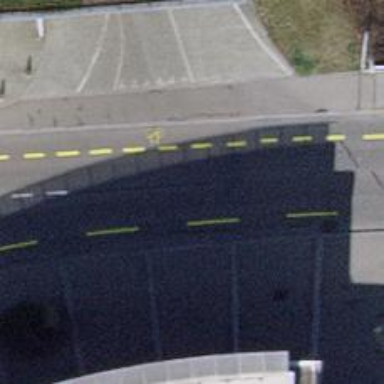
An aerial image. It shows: Tertiary road with asphalt surface and designated cycle lane.